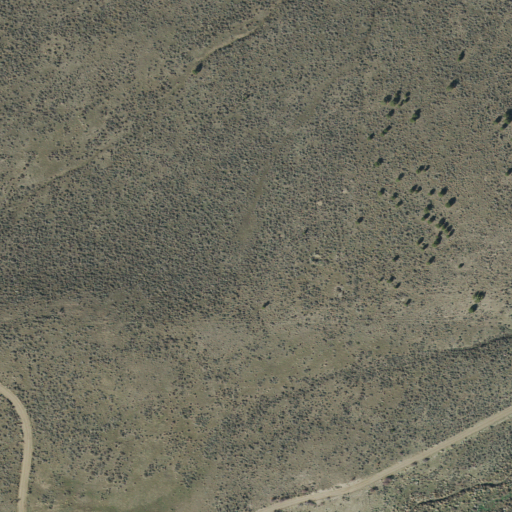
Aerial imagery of valley in Utah named Little Valley containing shrub and grassland